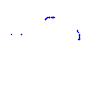
Particle: kaon